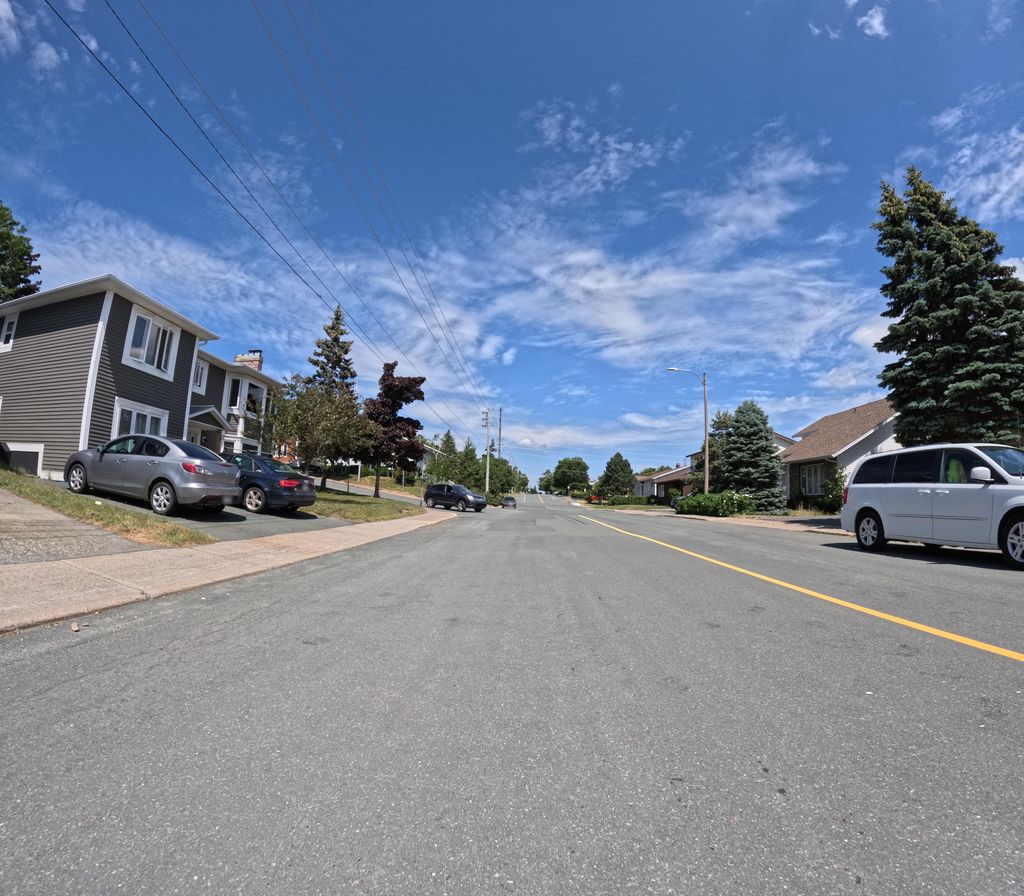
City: st_johns